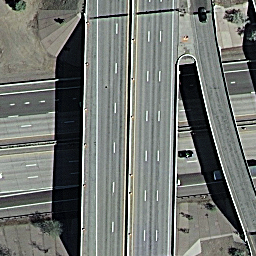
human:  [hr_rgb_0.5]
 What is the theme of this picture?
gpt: overpass

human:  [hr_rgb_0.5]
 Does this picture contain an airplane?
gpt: no

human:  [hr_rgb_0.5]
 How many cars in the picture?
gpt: two

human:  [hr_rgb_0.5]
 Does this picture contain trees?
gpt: yes

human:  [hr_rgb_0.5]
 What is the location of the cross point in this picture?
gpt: center